Field crop: tomato
Growth stage: 1
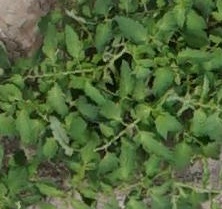
Species: tomato